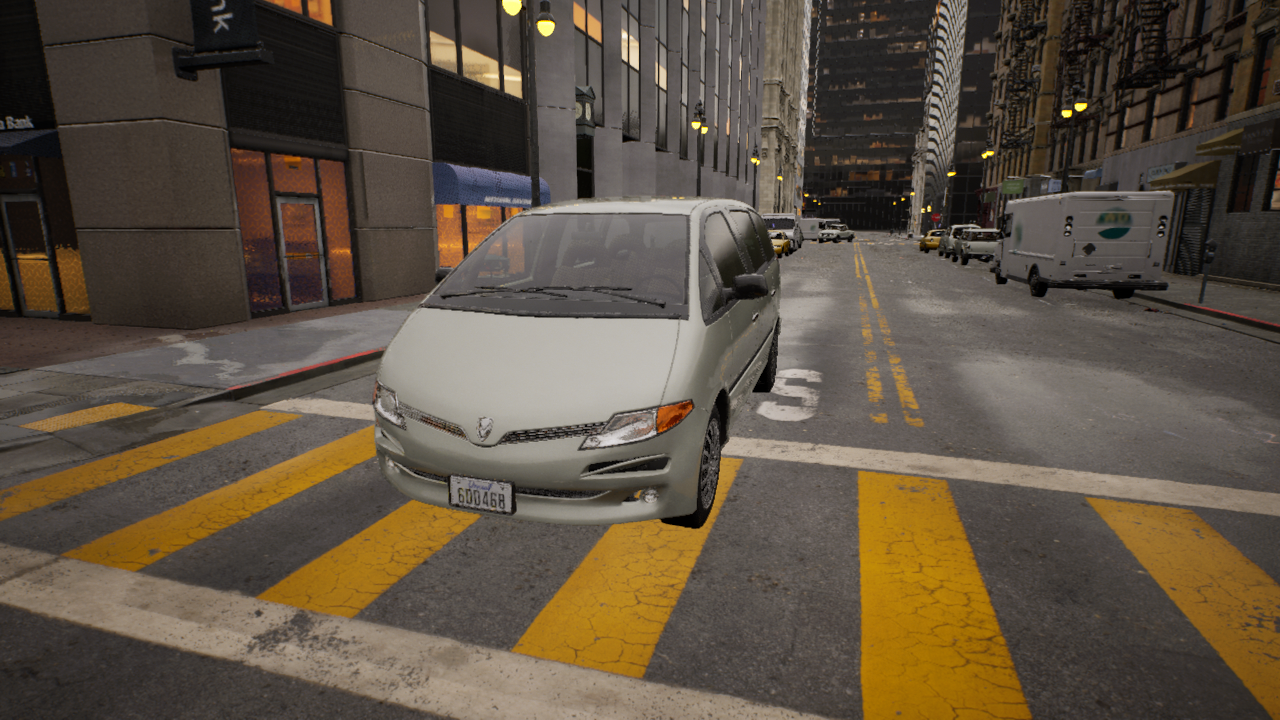
Venue: residential
Lighting: golden hour
Vehicle rig: minivan